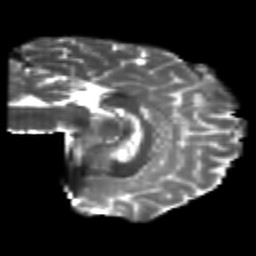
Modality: T2w
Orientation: sagittal
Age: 22
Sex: female
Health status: healthy
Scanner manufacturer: philips
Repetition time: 7.385 s
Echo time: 0.08599 s